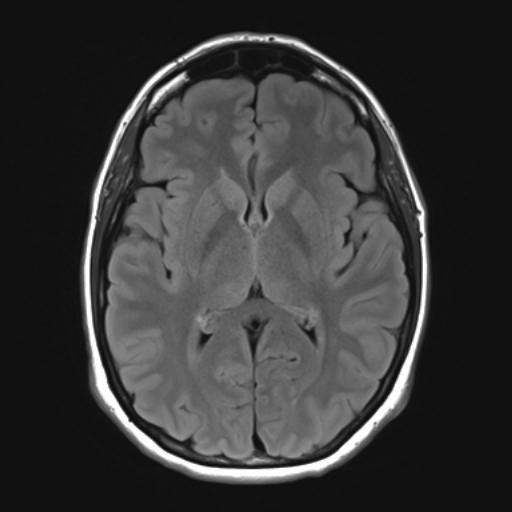
Label: notumor